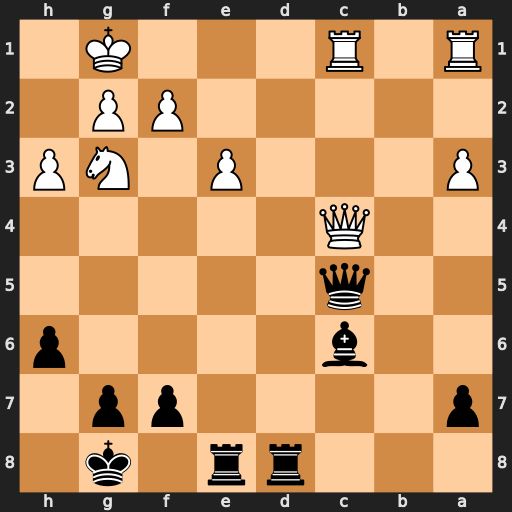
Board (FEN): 3rr1k1/p4pp1/2b4p/2q5/2Q5/P3P1NP/5PP1/R1R3K1
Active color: b
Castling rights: -
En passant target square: -
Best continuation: Rd1+ Kh2 Qxc4 Rxc4 Rxa1